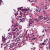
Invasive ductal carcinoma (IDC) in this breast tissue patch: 0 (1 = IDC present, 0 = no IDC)